Question: I have a swing application. Below is a small screenshot.

OS: Win 7
What is irritating is the theme. I have tried several other screens but they all have such appearance. Eclipse and Netbeans for example have a much better UI. The FileChooser and Frame is general is much pleasing. How do I have such a theme.
Thanks.
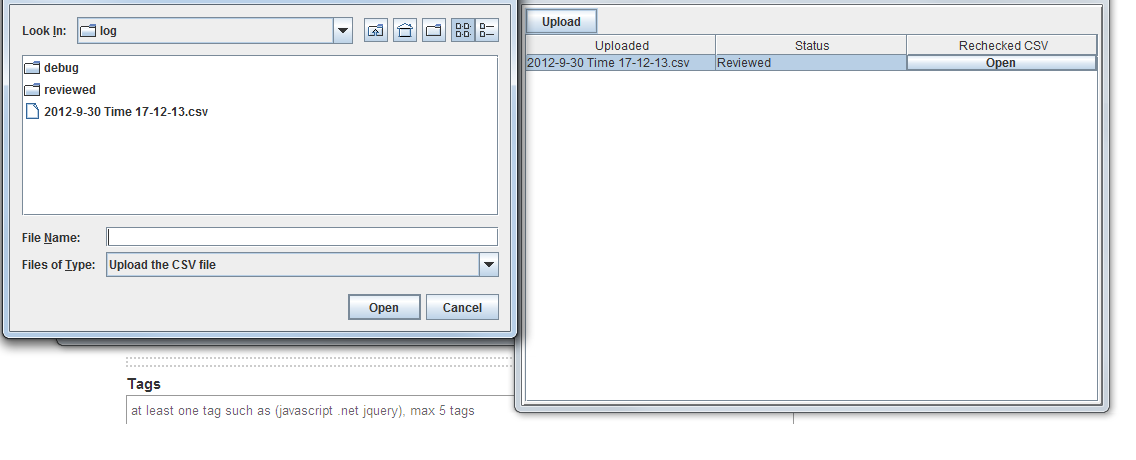
Answer: Change the look and feel to the Windows one before creating anything UI-related in your program:
'''
UIManager.setLookAndFeel(UIManager.getSystemLookAndFeelClassName());
'''